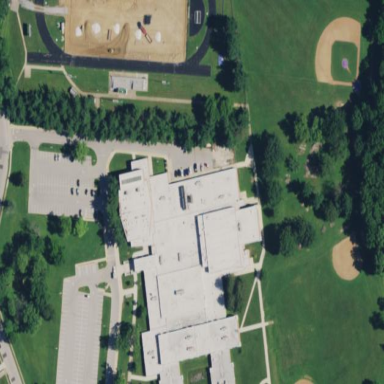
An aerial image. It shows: School.